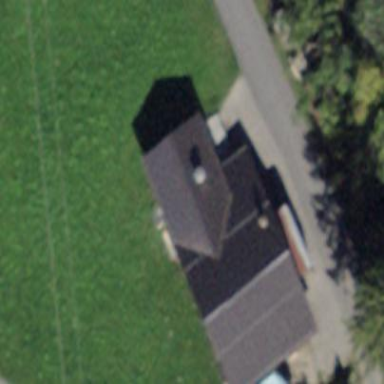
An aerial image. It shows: Service building.